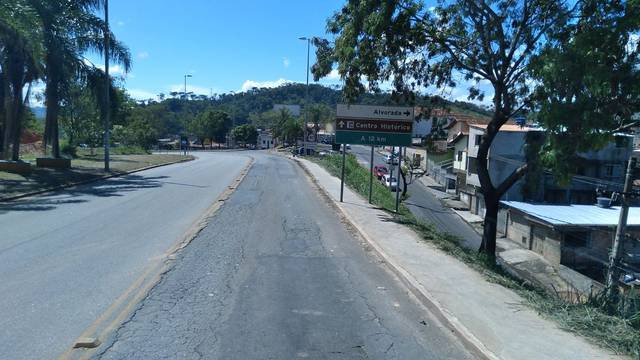
Region: Brazil
Coordinates: -19.877, -43.899